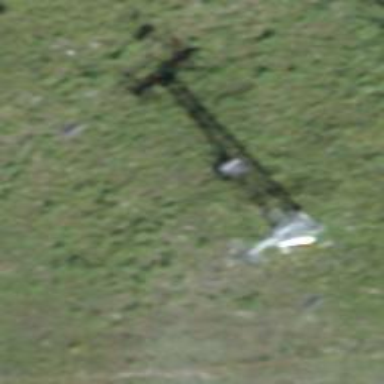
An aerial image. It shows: Pylon for aerialway.